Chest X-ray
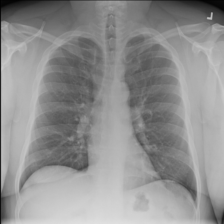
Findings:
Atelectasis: negative
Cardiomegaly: negative
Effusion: negative
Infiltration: negative
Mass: negative
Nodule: negative
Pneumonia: negative
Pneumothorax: negative
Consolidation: negative
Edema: negative
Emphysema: negative
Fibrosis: negative
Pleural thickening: negative
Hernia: negative